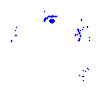
Particle: electron